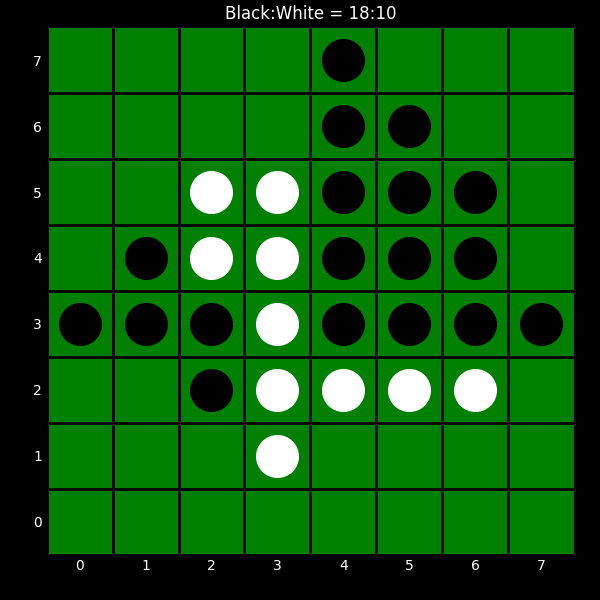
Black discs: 18
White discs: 10